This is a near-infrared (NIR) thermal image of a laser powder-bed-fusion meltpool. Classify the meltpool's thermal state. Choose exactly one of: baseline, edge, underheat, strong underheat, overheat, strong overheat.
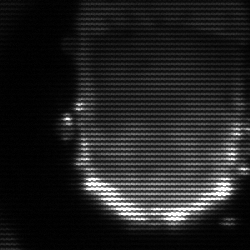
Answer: baseline